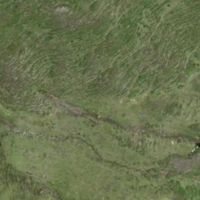
EUNIS habitat code: 26
Species observed at this site:
Corvus corax